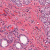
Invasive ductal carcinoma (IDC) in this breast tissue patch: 0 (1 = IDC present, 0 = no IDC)